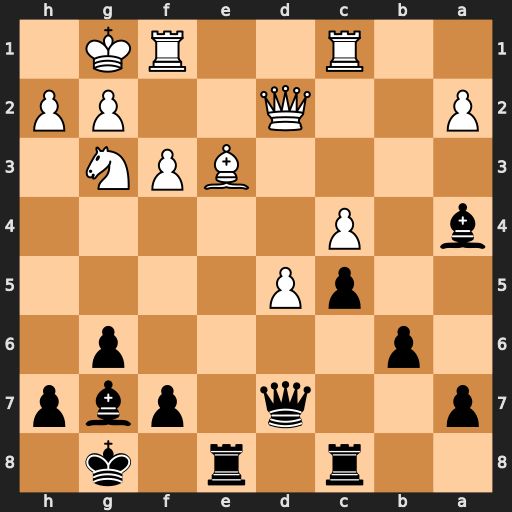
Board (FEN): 2r1r1k1/p2q1pbp/1p4p1/2pP4/b1P5/4BPN1/P2Q2PP/2R2RK1
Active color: b
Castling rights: -
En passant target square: -
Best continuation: Rxe3 Qxe3 Bd4